Question: I get a nullpointer exception when loading splash.png. It works running on android, but throws an exception when running on the desktop even though the file is in android's asset folder and exists in the desktop's asset folder.
Any ideas what's happening? I did clean, restarted eclipse, re-imported the projects...

'''
public class MainMenuScreen implements Screen {
@Override
public void show() {
Texture background = new Texture(Gdx.files.internal("data/splash.png"));
}
'''
}
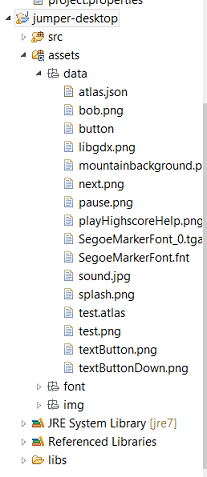
Answer: It should work like that, your assets folder is not correctly linked.
Taken from here:
<URL>
"
-Click the Source tab, click Link Source, Browse, select the "assets" folder from your Android project and click OK.
-Specify "assets" for the folder name and click Finish then OK.
Note: If your desktop and Android projects are in the same parent folder, you can use "PARENT-1-PROJECT_LOC/gamename-android/assets" for the location of the linked assets folder, where "gamename-android" is the name of your Android project. This is better than a hard-coded path if you plan on sharing your projects with others."